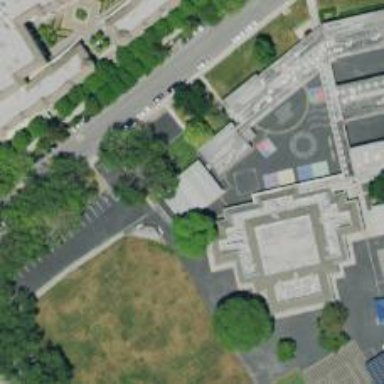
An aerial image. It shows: Kindergarten.